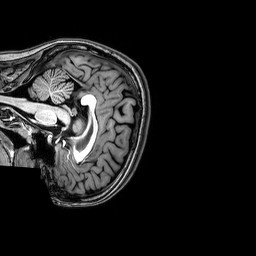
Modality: T1w
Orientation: sagittal
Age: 22
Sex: female